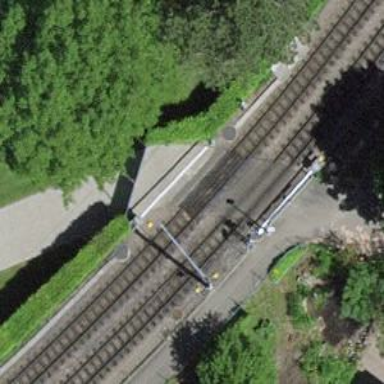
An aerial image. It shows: Level crossing along the railway.